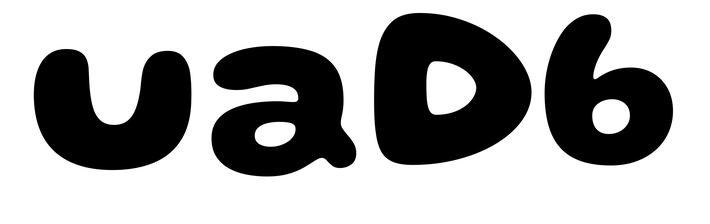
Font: Gluten_Bold